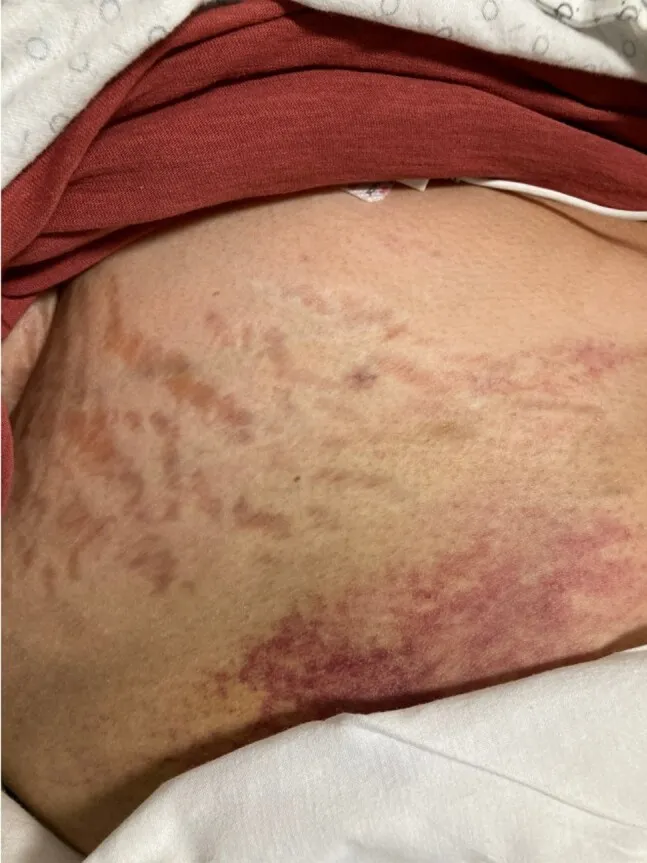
Striae on the right breast seen in patient 1.
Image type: medical_photograph (skin_photograph)